Chest X-ray. View position: PA
Patient age: 68
Patient sex: F
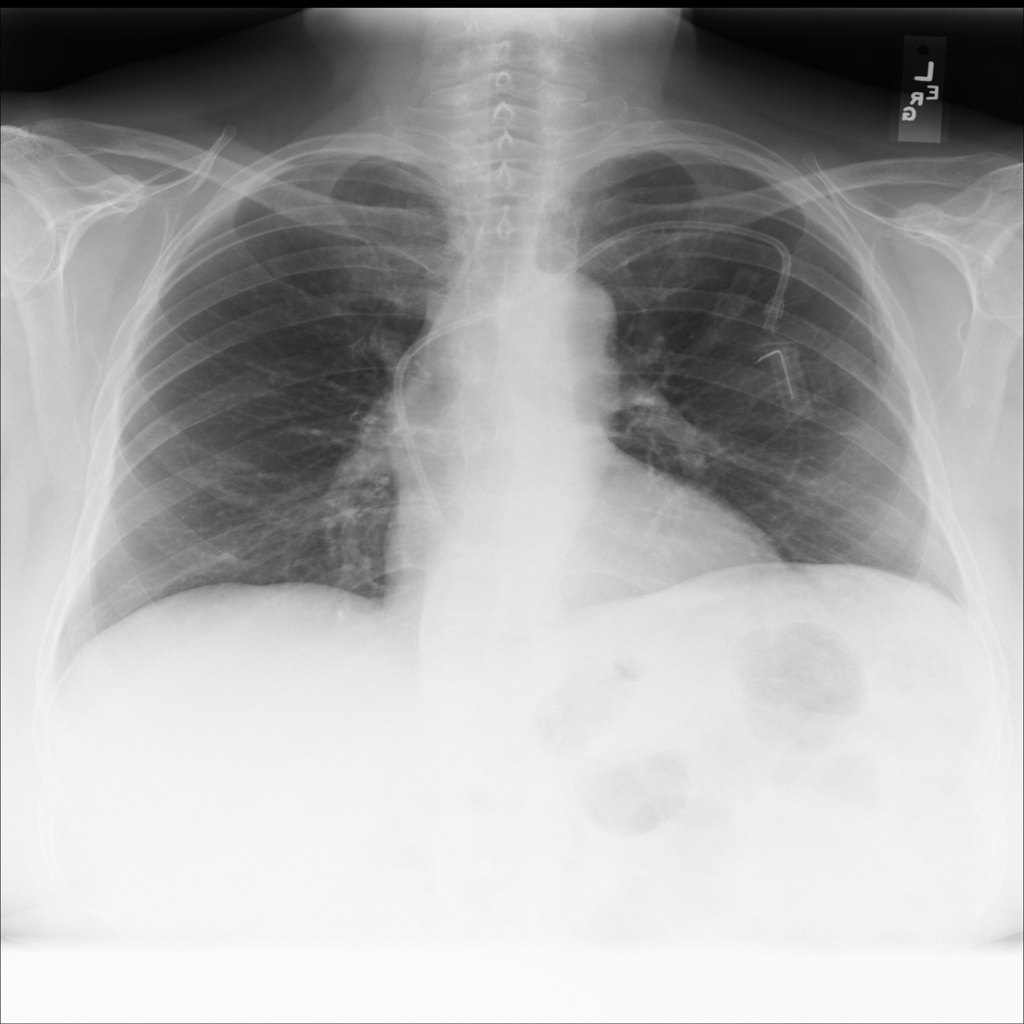
Finding: Pneumothorax